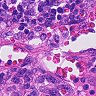
Metastatic tissue present: no